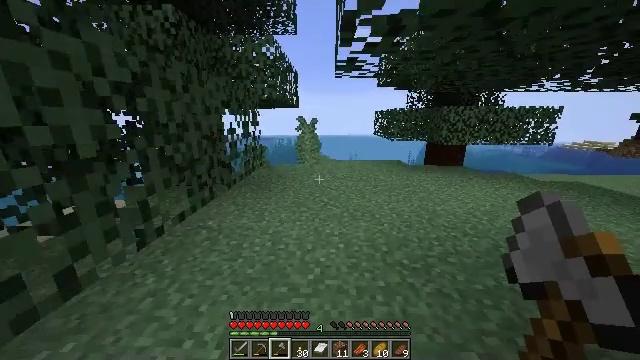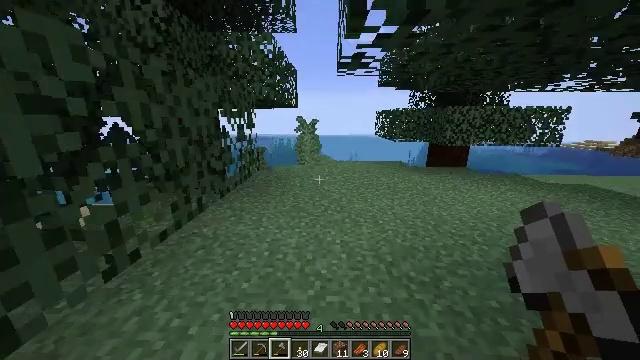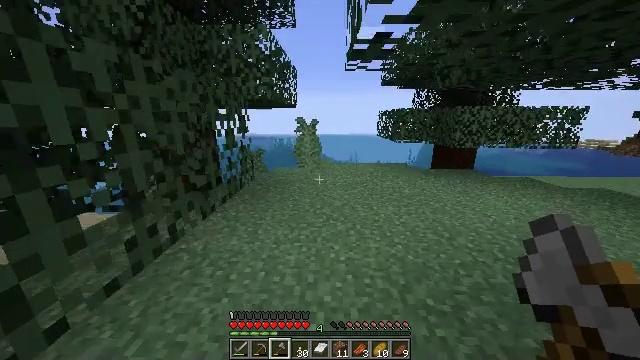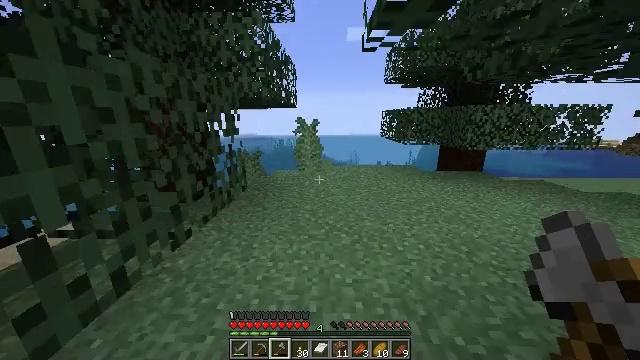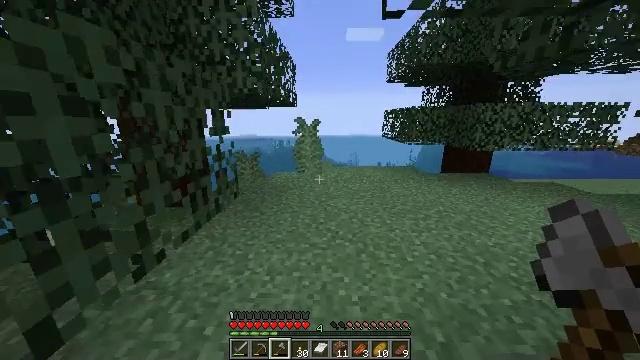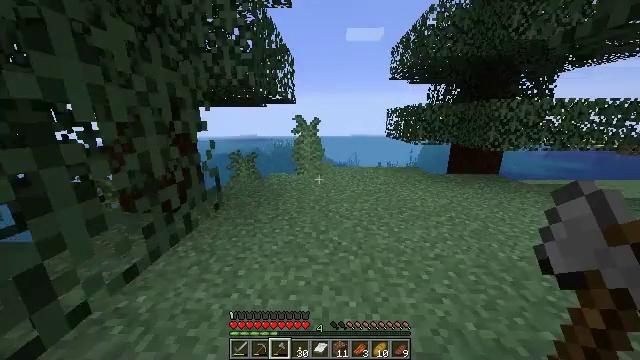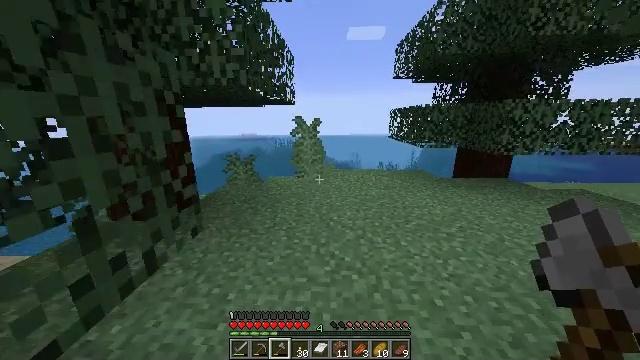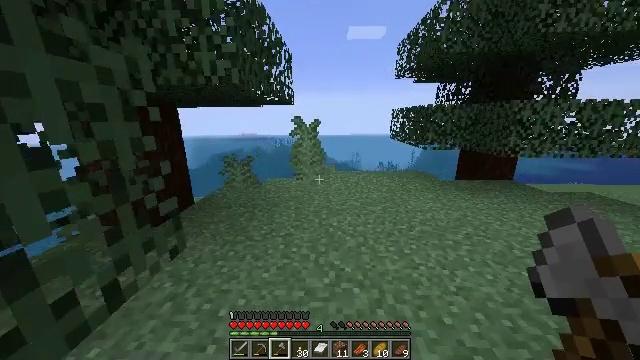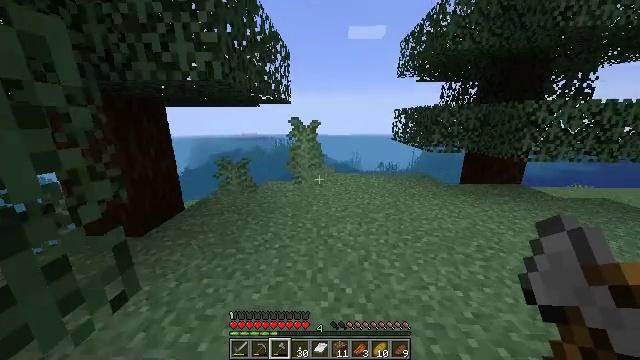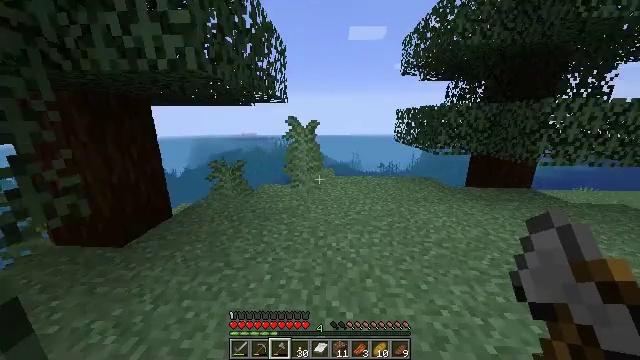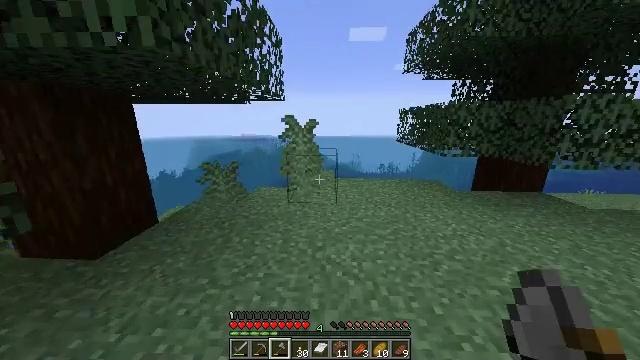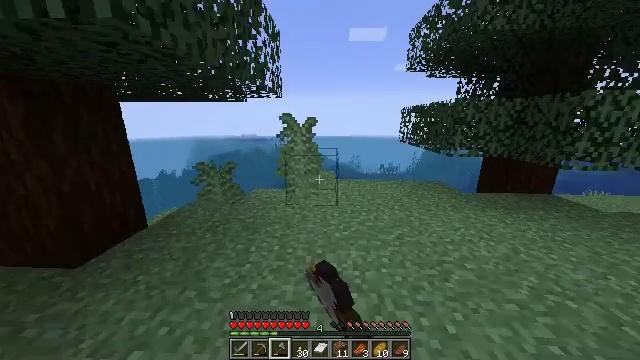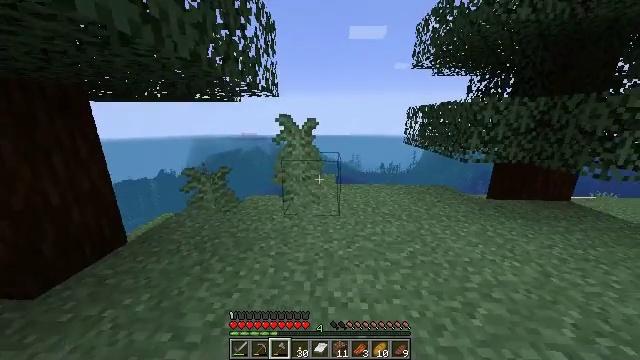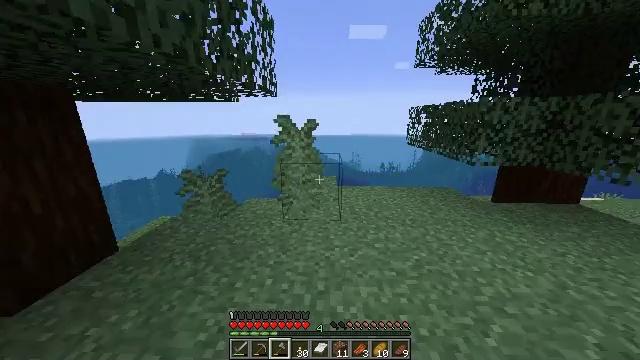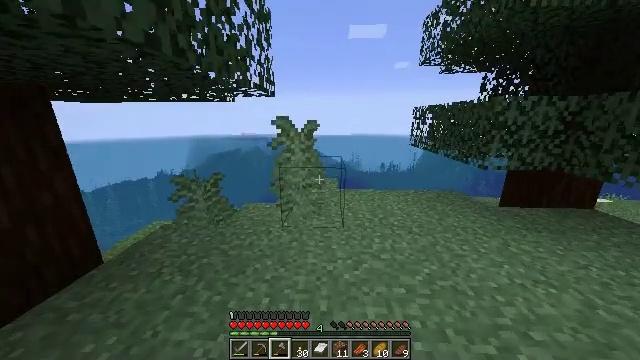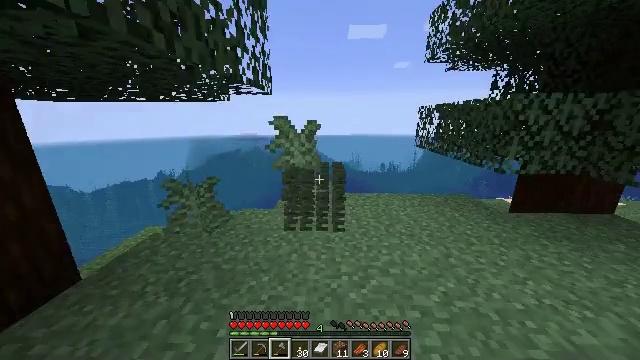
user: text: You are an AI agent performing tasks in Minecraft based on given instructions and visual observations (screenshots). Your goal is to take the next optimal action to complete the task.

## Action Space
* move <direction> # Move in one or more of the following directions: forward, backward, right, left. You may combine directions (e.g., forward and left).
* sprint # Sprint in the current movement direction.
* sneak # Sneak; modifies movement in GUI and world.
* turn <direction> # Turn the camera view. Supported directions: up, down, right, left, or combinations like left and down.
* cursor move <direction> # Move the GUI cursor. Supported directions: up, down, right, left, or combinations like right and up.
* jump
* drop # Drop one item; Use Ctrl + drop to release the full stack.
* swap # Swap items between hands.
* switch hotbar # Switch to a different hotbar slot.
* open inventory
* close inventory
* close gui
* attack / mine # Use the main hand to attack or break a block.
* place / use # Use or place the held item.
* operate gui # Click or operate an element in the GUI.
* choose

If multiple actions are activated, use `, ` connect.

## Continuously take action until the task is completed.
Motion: motion action
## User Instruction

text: Attack the large fern to gather it.
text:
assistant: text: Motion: move forward
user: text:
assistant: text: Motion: move forward
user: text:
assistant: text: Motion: move forward
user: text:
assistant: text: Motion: move forward
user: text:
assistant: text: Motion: move forward
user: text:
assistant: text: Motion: move forward
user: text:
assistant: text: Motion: move forward
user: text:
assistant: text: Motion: move forward
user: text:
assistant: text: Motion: move forward
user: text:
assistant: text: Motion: move forward, attack / mine
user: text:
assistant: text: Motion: move forward, attack / mine
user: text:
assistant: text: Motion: move forward, attack / mine
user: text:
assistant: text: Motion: move forward
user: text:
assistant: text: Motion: move forward
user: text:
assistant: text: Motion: move forward, attack / mine
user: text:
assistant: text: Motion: move forward, attack / mine
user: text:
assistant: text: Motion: move forward
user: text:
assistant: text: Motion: move forward, turn left and down, attack / mine
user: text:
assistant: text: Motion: move forward, turn left and down, attack / mine
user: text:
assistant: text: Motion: attack / mine